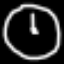
Label: clock